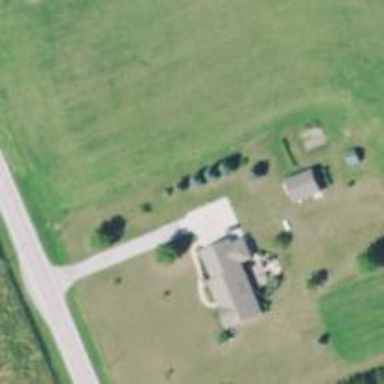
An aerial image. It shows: Driveway.